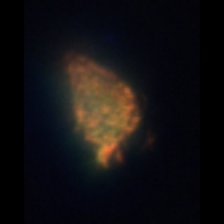
Taxon: Ciliates
Group: Other